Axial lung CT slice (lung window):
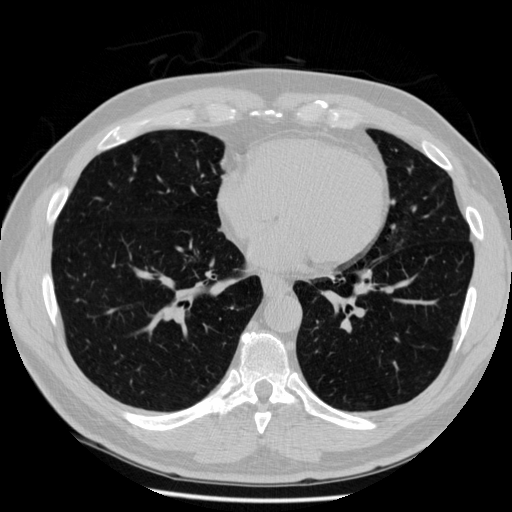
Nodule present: no